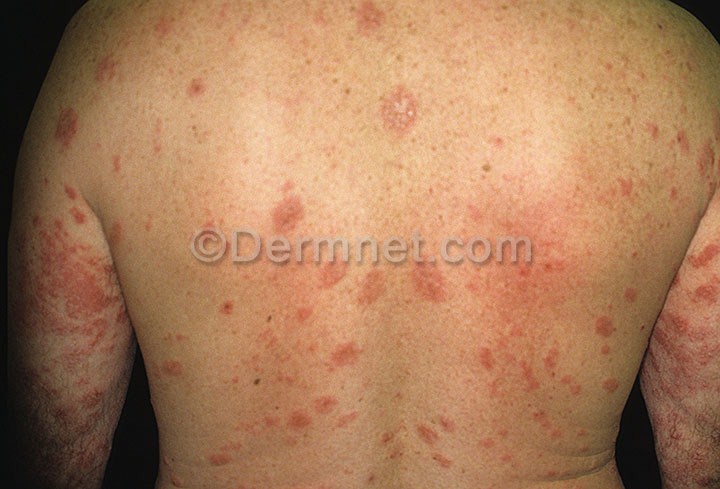
Disease: Psoriasis pictures Lichen Planus and related diseases